Field crop: maize
Growth stage: 2
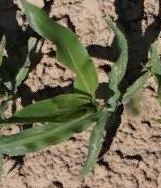
Species: maize